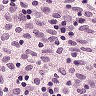
Metastatic tissue present: no